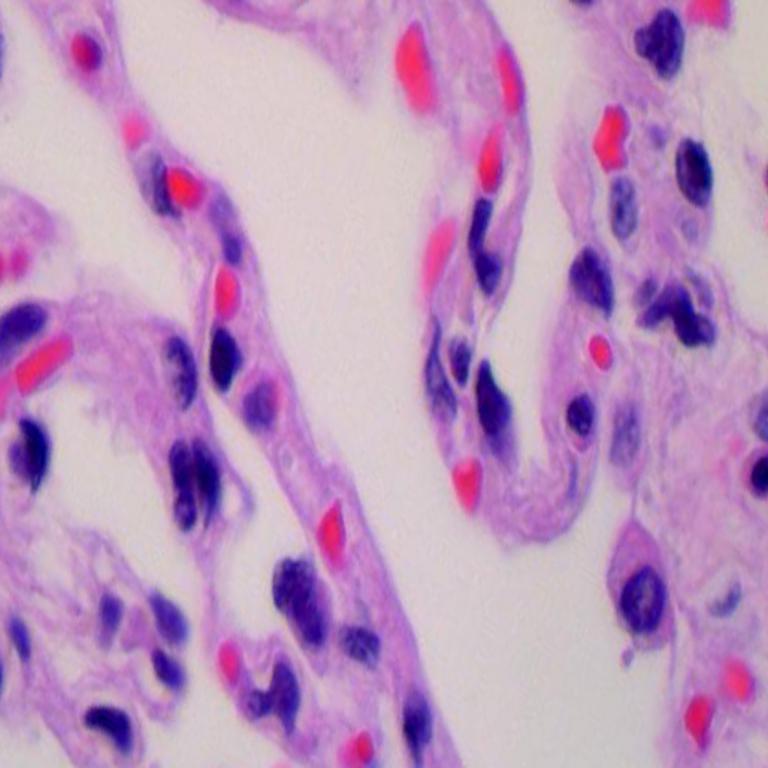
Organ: lung
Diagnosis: benign